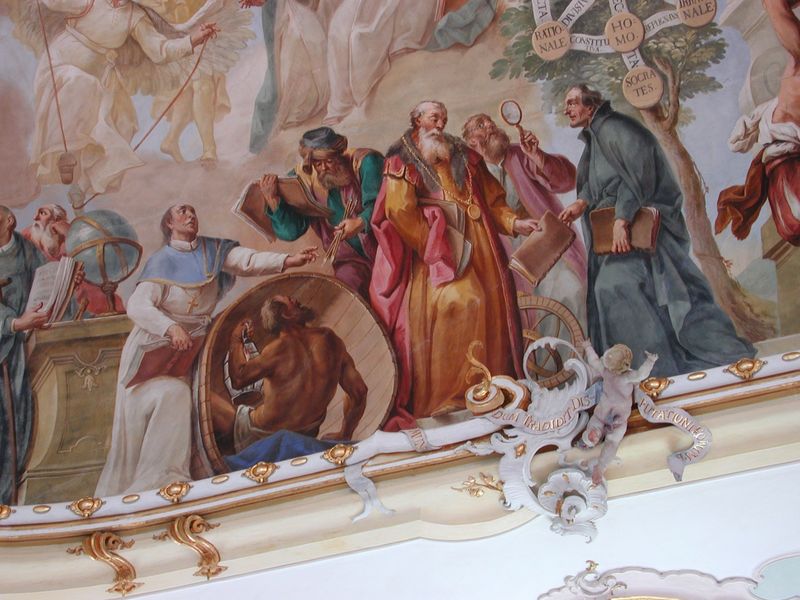
Titel: Deckenbilder in der Bibliothek von Bad Schussenried
Künstler: Franz Georg Hermann
Standort: Bad Schussenried, St. Magnus und Maria (EU - D - BW)
Schlagwörter: baum, männer, bart, sockel, gelehrte, spiegel, engel, putte, kette, buch, schriften, fass, medallion, deckengemälde, fresko, putten, globus, tonne, blobus